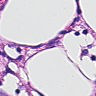
Metastatic tissue present: no